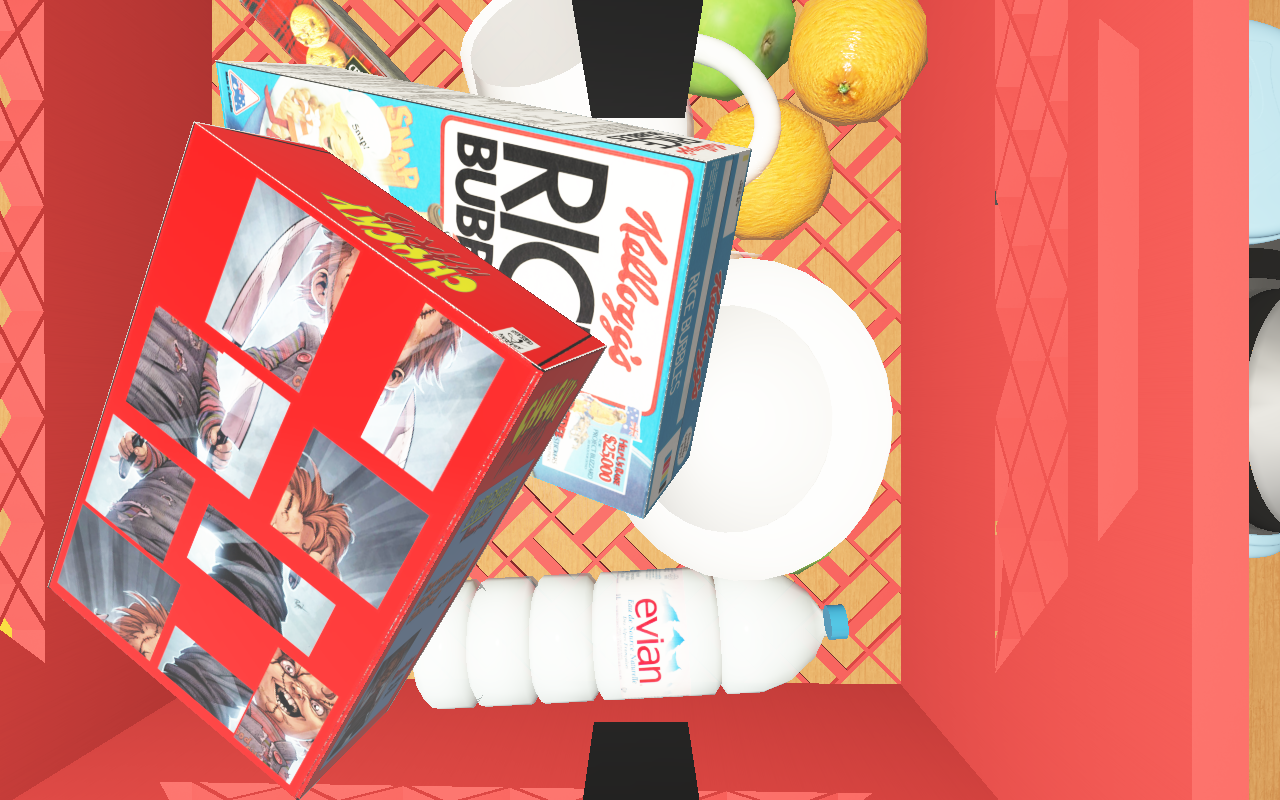
Objects in the scene:
water bottle
apple
apple
orange
orange
glass
wineglass
jam jar
cereal box
biscuit box